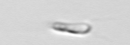
Label: flagellate_morphotype3